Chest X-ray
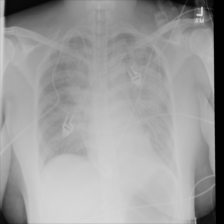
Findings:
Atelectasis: negative
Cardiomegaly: negative
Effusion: negative
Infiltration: negative
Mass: negative
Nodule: negative
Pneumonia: negative
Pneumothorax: negative
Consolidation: negative
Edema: negative
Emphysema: negative
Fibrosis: negative
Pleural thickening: negative
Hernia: negative